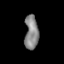
Tissue: skin
Cell type: Epithelial cells
Senescence score: 0.2289
Nuclear area (px): 454
Mean DAPI intensity: 134.645